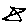
Label: star